Field crop: maize
Growth stage: 1
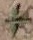
Species: atriplex